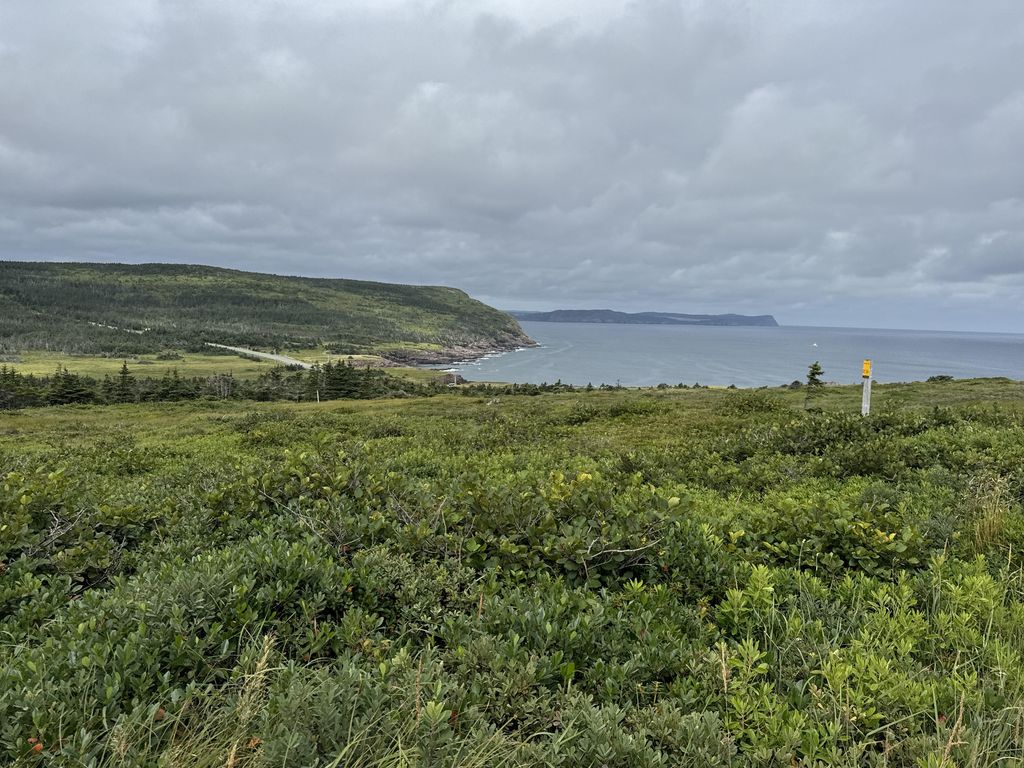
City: st_johns